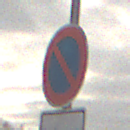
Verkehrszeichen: EingeschraenktesHalteverbot
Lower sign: HinweisDurchVerbaleAngabe1
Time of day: MorningAfternoon
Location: Outdoor (Nature)
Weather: Overcast
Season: NotSpecified
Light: Natural